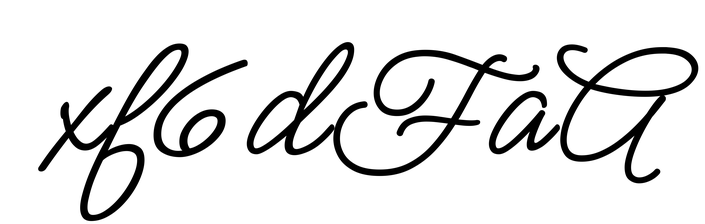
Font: MeowScript-Regular